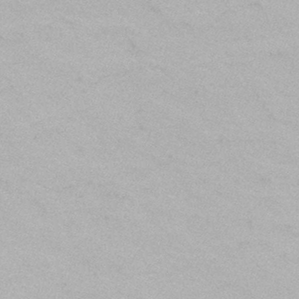
Label: frost